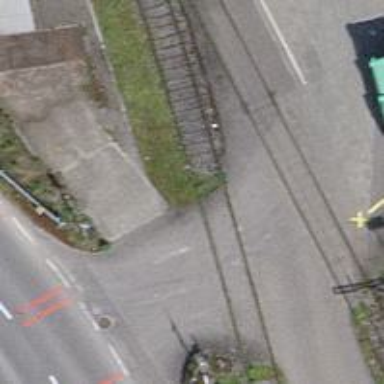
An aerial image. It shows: Level crossing along the railway.